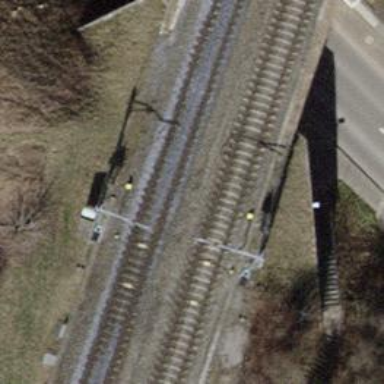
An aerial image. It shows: Bridge with electrified rail tracks and contact line.